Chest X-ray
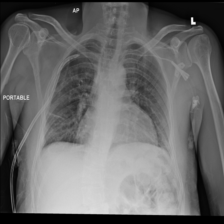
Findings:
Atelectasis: positive
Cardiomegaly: negative
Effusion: negative
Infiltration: negative
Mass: negative
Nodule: negative
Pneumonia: negative
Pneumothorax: negative
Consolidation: negative
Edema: negative
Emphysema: negative
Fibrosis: negative
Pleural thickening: negative
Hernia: negative